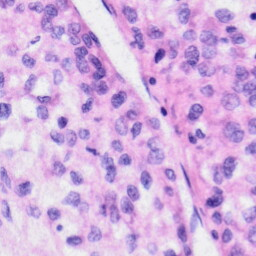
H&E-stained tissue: Liver